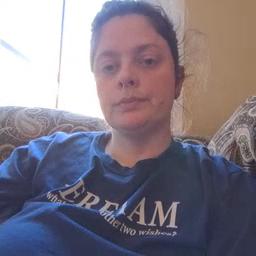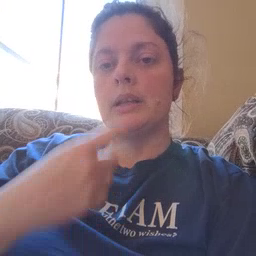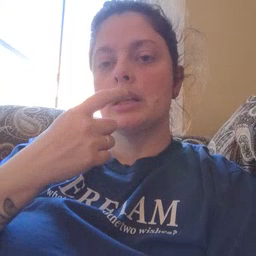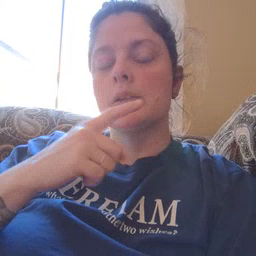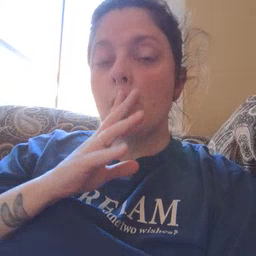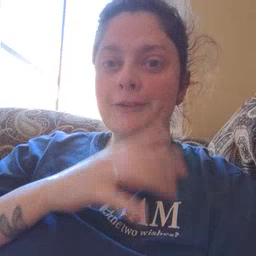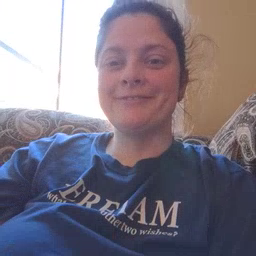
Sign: talk